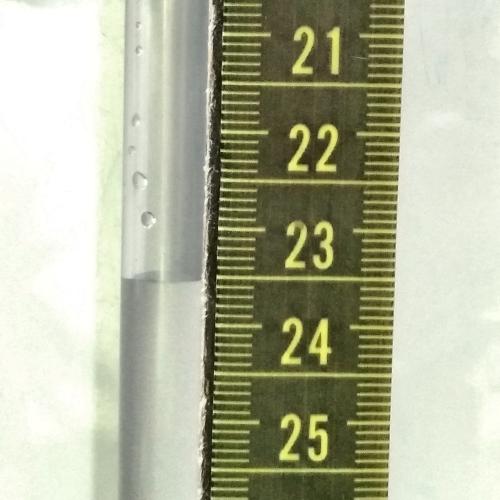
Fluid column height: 23.5 cm